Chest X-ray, PA view. Patient: 57 years old, sex F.
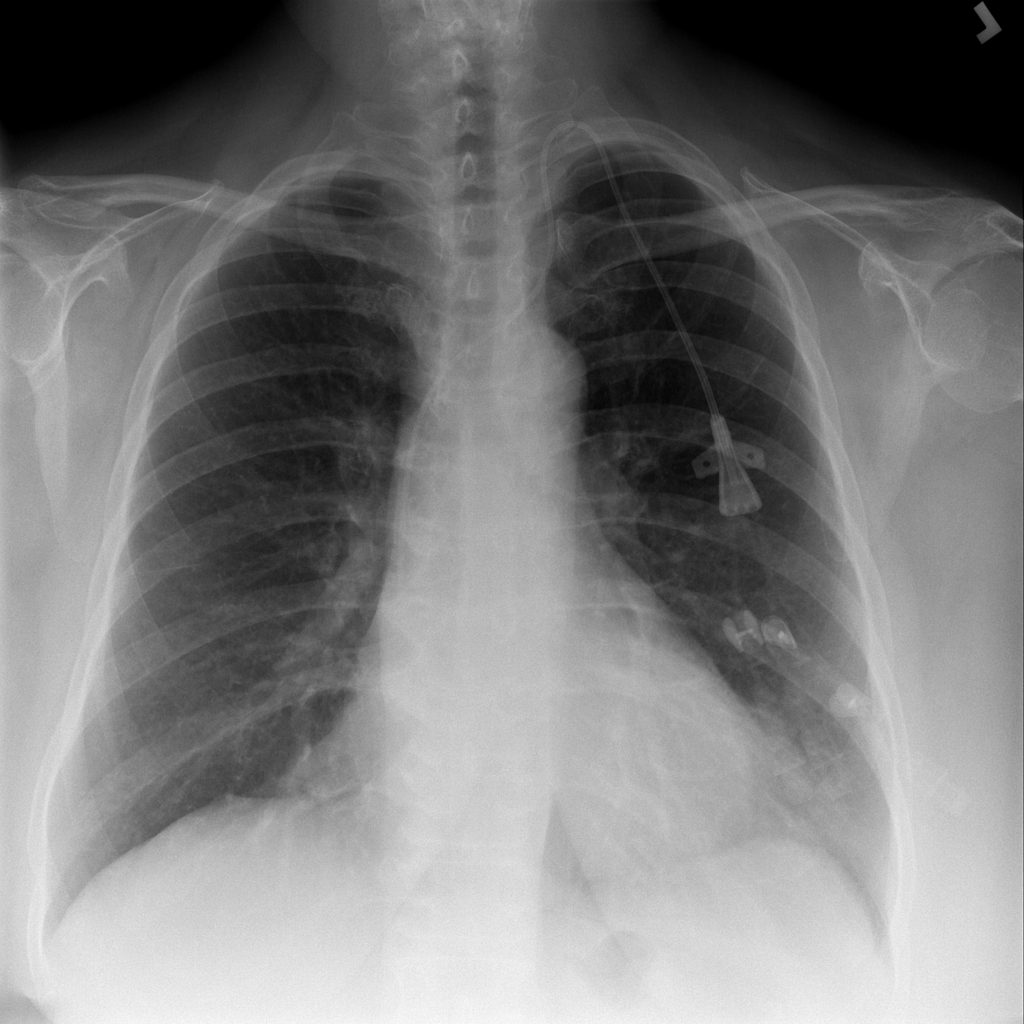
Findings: No Finding